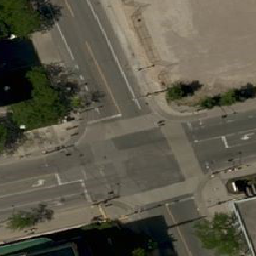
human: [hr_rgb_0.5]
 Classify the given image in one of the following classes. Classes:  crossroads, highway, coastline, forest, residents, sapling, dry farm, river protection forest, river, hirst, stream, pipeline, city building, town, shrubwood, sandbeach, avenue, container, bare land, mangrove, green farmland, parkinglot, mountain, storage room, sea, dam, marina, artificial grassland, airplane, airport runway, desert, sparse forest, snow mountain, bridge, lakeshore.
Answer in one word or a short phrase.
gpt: crossroads